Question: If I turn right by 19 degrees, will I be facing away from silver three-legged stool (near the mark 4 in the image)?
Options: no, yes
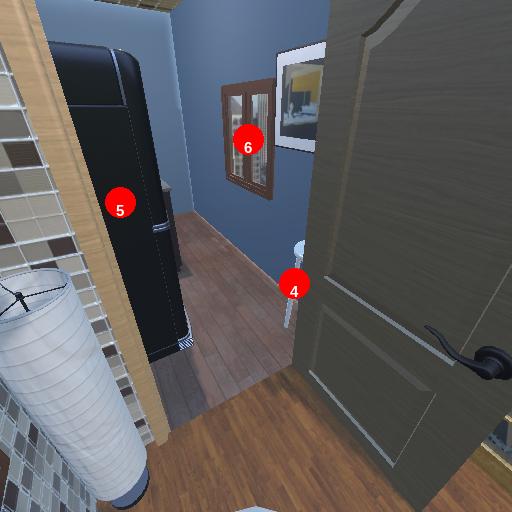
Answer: no